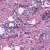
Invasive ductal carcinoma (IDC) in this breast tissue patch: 1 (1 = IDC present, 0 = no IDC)